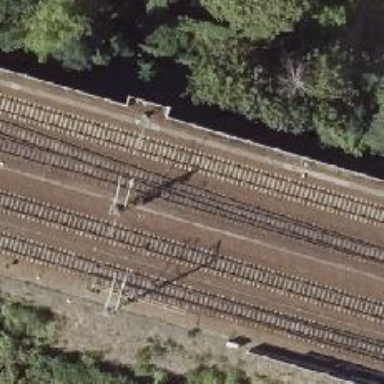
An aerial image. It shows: Railway with electrified contact lines.